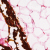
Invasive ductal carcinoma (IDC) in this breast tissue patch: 0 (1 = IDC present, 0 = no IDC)